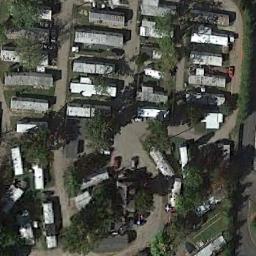
Label: residential